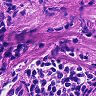
Metastatic tissue present: no